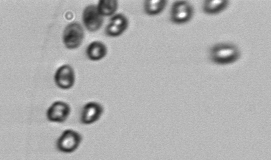
Label: Phaeocystis